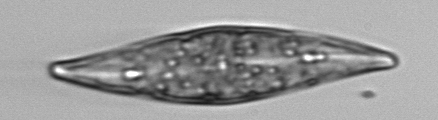
Label: Pleurosigma